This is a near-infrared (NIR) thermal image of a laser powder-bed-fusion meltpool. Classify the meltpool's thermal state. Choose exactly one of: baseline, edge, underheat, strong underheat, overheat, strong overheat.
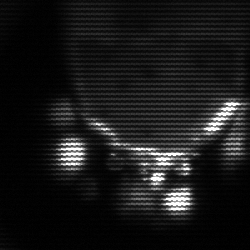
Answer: baseline